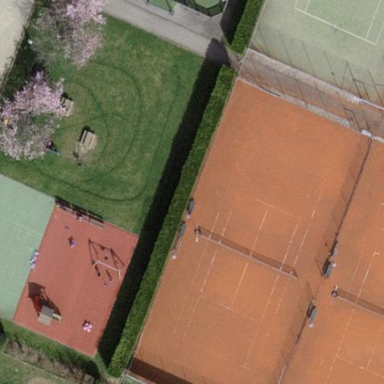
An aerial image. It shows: Tennis court on pitch designated for leisure land.